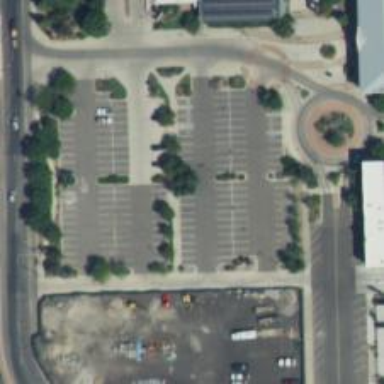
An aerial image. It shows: Parking space.